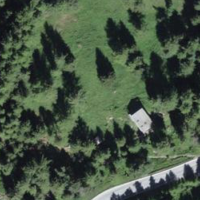
EUNIS habitat code: 43
Species observed at this site:
Jacobaea incana